Question: I am using a PageViewController to manage a series of viewControllers which all use a tableview. As the following picture depicts the PageViewController is a container controller for the PageContentViewControllers

After clicking on a tableCell I would like the app to navigate to a detailed view. From what I have read, the proper way to do this is by using a navigationController which is also a container controller.
Through storyboard I have tried putting the NavigationController at both the PageViewController and the PageContentViewController and neither seems to work correctly, I am not sure what other approach I am take.
What is the proper way to combine a PageViewController with a NavigationController if they are both container controllers?
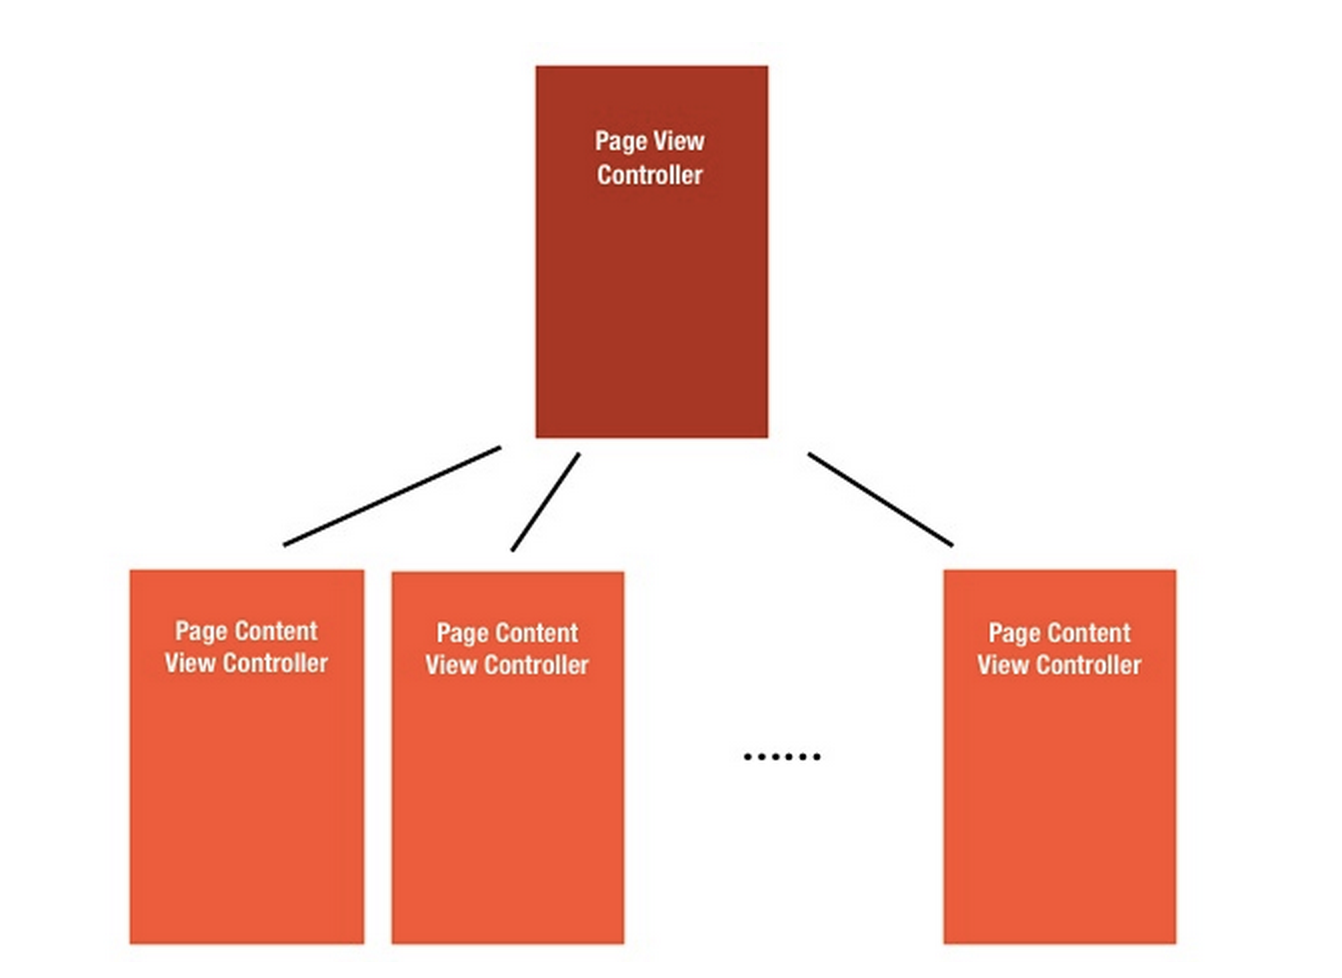
Answer: Depending on how you want to structure your app:
1. Embed your PageViewController in a Navigation Controller (select the PageViewController in storyboard and choose Editor > Embed In > Navigation Controller)
2. Embed the new Navigation Controller in a Container View within a super controller.